Aerial crown-view tile of a tropical tree (Barro Colorado Island, Panama), acquired 20250616:
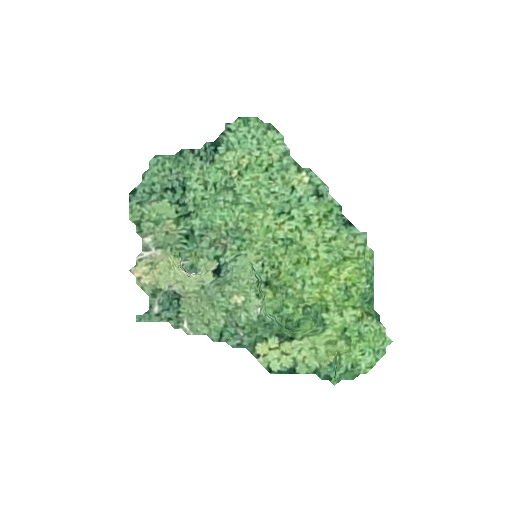
Species: Cecropia insignis
GBIF accepted scientific name: Cecropia insignis
Crown area: 66.491 m²